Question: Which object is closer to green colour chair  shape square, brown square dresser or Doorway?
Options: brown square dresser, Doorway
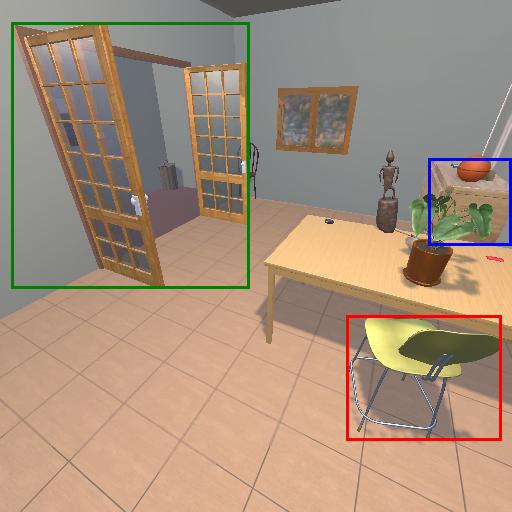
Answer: brown square dresser